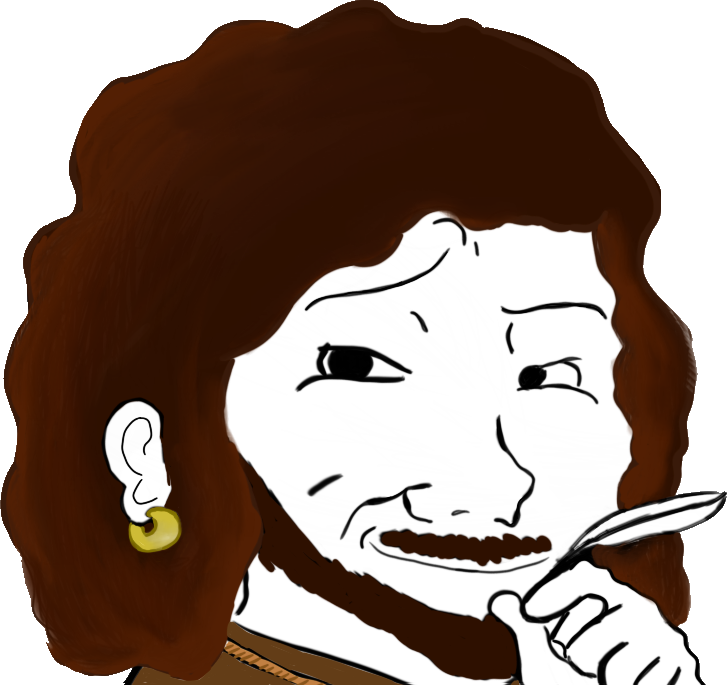
Label: 5_Smugjak